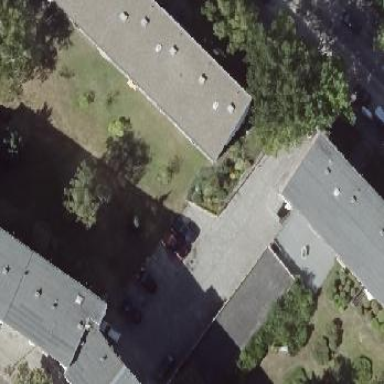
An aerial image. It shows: Group of garages.